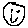
Label: smiley face